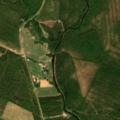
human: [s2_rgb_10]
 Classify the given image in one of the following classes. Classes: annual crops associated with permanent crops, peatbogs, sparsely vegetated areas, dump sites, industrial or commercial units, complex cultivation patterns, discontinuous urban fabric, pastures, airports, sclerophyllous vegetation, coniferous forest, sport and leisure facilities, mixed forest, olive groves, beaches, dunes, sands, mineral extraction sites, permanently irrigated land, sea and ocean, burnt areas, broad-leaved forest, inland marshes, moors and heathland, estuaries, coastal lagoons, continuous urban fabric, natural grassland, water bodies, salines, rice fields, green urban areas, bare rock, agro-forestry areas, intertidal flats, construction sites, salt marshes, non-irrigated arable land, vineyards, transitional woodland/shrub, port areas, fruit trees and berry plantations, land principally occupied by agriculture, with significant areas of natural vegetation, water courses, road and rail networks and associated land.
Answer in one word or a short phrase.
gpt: non-irrigated arable land, coniferous forest, mixed forest